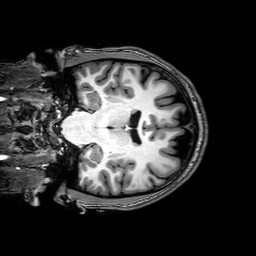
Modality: T1w
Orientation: coronal
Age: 25
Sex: male
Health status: healthy
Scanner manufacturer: philips
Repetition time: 0.008184 s
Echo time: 0.00375 s